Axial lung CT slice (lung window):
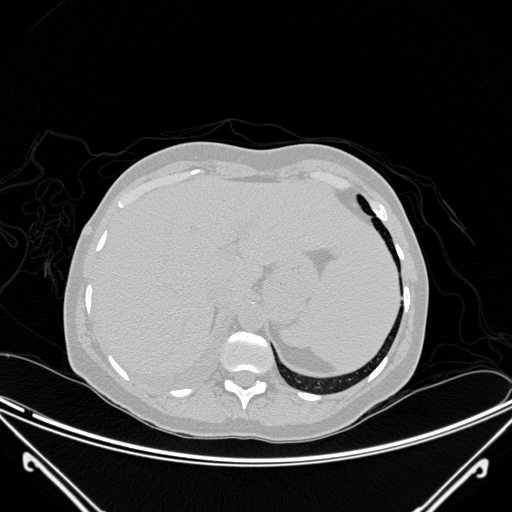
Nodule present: no